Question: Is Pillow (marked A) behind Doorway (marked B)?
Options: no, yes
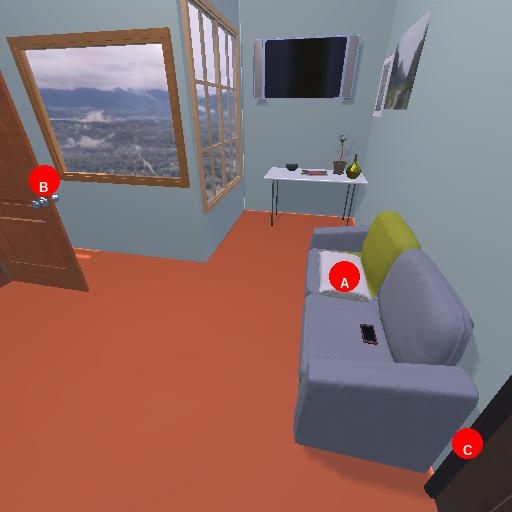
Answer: no